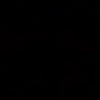
Label: space